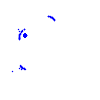
Particle: pion